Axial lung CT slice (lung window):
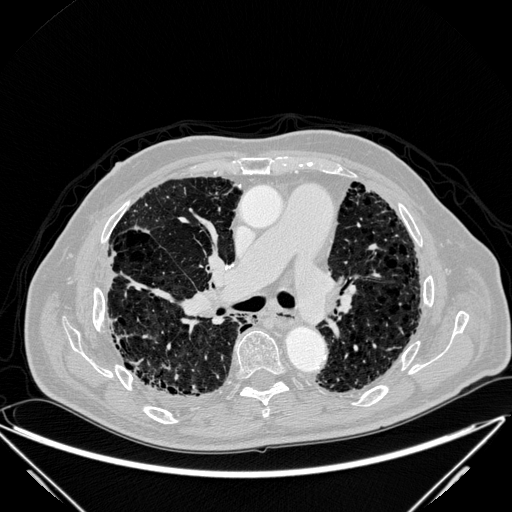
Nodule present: yes
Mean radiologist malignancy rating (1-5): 4.25